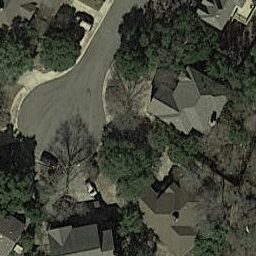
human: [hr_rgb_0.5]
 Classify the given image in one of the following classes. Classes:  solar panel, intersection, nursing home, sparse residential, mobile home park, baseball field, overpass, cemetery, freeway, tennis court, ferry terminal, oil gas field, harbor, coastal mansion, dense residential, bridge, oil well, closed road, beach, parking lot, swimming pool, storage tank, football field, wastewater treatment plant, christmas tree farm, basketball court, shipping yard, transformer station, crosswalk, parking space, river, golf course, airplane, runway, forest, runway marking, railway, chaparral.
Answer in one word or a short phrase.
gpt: closed road